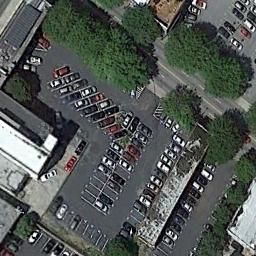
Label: parking_lot